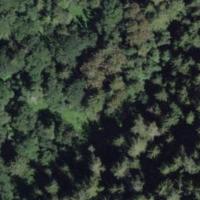
EUNIS habitat code: 43
Species observed at this site:
Stellaria graminea
Sciurus vulgaris